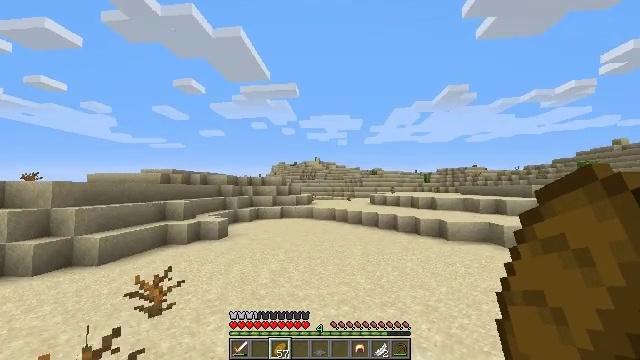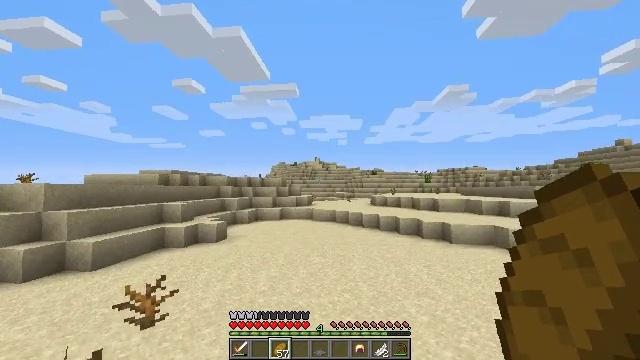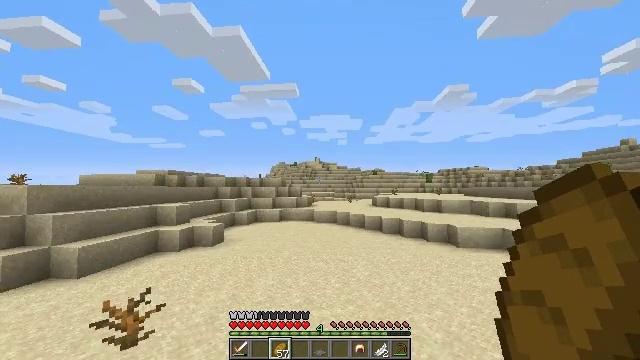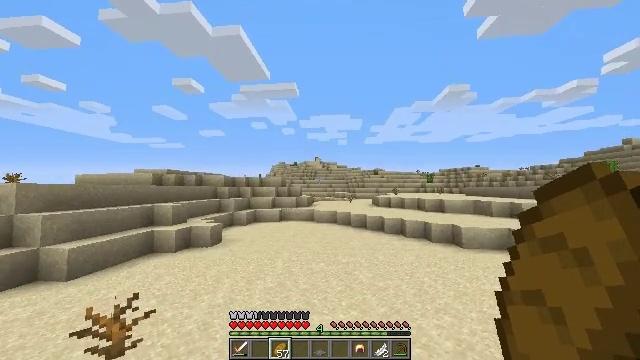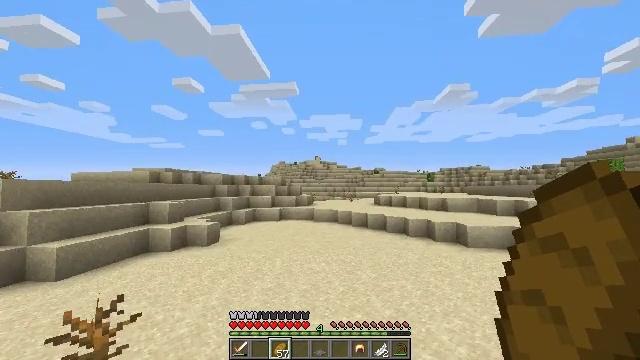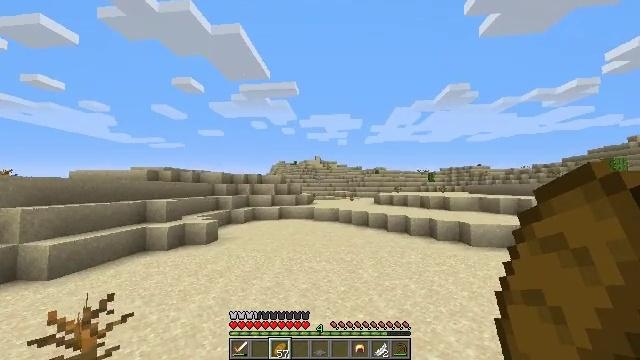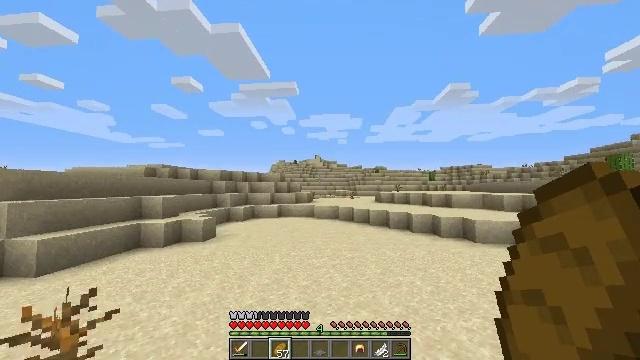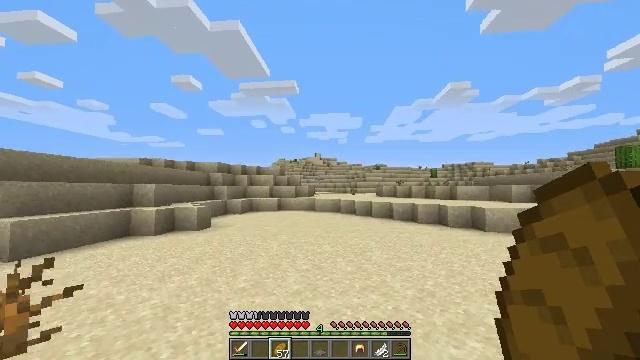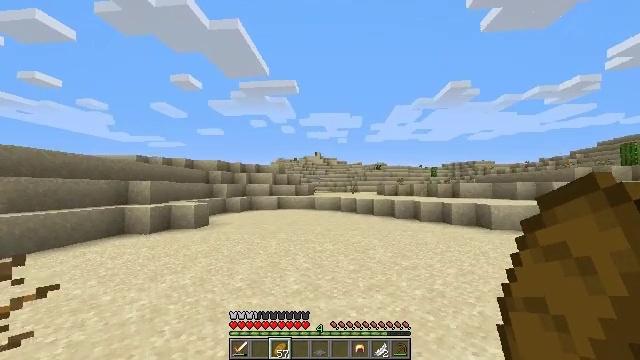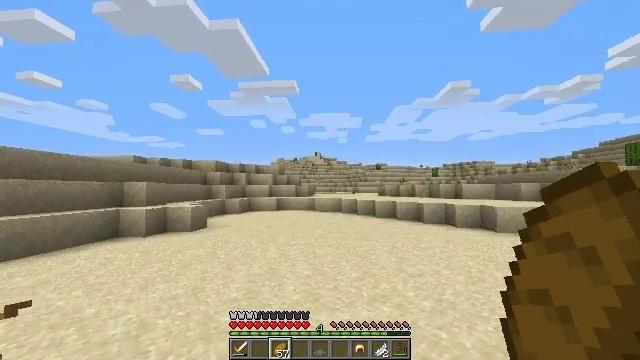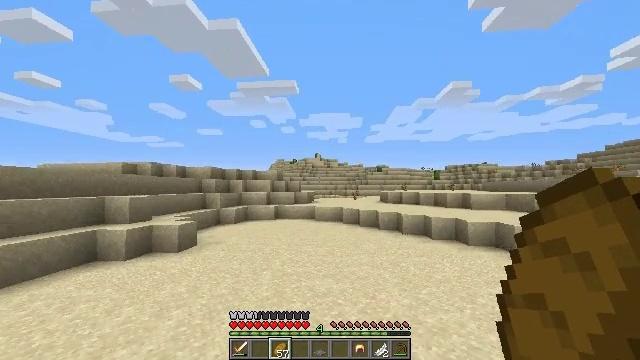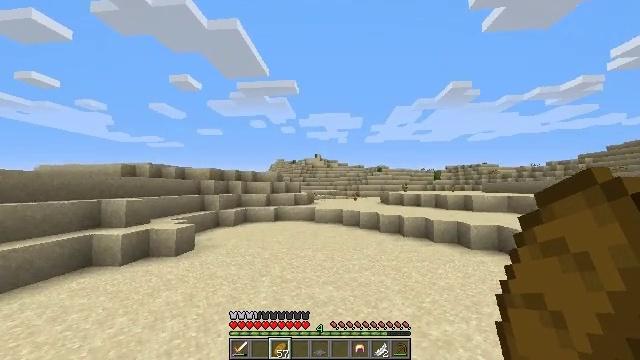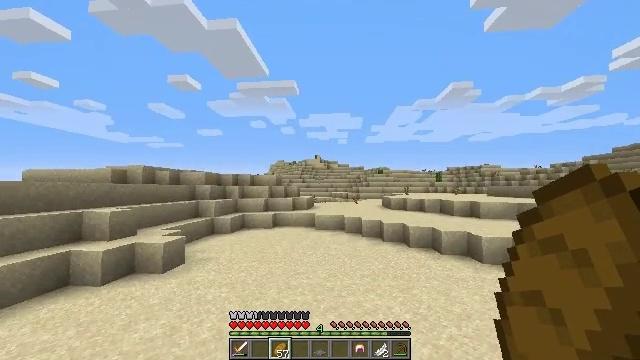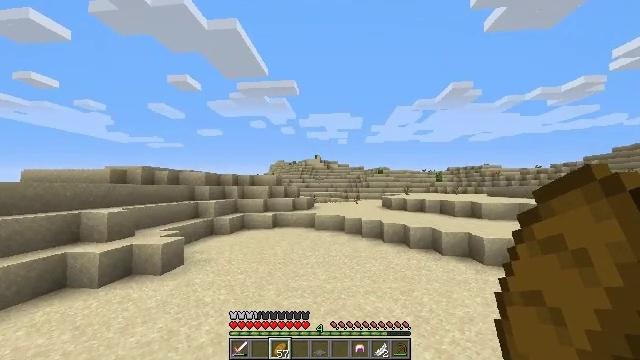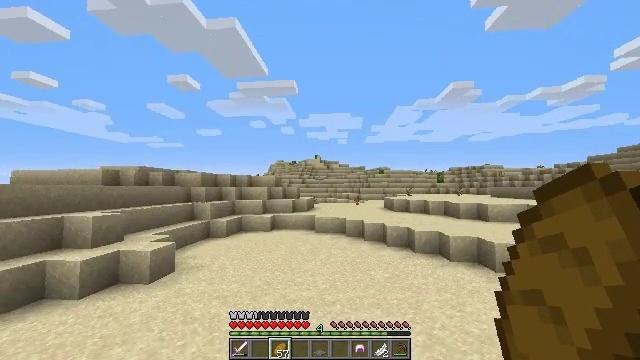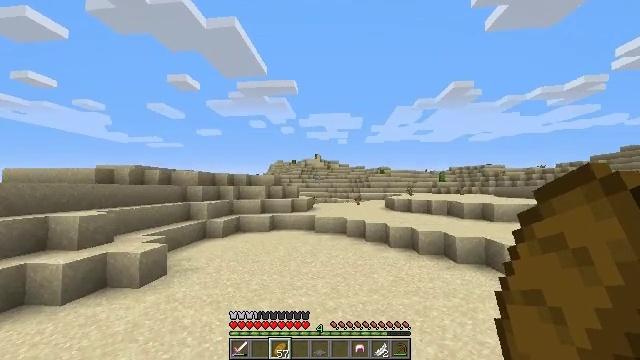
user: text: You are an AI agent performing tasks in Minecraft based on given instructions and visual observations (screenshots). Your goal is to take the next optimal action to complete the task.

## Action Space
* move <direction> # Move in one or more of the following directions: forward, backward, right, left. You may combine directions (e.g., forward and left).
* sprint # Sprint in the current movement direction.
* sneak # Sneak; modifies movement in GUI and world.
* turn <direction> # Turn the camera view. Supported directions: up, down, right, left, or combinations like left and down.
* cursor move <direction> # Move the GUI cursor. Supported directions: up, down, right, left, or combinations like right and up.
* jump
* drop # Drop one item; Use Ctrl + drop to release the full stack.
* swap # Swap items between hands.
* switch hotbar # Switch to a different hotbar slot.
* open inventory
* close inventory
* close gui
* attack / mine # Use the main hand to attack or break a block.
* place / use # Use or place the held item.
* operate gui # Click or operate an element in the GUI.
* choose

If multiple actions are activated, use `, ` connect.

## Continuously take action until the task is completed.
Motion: motion action
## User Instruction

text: Break the cactus block.
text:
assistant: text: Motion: move forward, jump
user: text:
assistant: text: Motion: move forward, jump
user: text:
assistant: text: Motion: move forward, jump
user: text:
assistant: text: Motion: move forward, jump
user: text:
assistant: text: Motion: move forward, jump
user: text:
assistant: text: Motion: move forward, jump
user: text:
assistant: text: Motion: move forward, jump
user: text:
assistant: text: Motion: move forward, jump
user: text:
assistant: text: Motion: move forward, jump
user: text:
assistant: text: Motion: move forward, jump
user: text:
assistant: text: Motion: move forward, jump
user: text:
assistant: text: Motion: move forward, jump
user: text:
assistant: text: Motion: move forward, jump
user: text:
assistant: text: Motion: move forward, jump
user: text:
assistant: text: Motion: move forward, jump
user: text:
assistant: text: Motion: move forward, jump
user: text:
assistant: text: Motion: move forward, jump
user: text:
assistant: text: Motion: move forward, jump
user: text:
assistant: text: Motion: move forward, jump
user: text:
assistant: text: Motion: move forward, jump
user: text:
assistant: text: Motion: move forward, jump
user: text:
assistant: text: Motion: move forward, jump
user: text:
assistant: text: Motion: move forward, jump
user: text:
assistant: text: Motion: move forward, jump
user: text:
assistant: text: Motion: move forward, jump
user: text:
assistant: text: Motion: move forward, jump
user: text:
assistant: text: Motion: move forward, jump
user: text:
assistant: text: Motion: move forward, jump
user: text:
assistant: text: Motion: move forward and move right, jump
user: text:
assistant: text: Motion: move forward and move right, jump